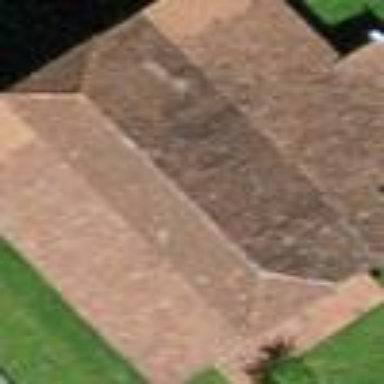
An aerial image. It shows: Rural barn.